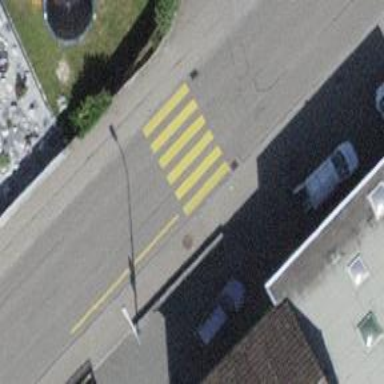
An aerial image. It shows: Marked crossing on the road.